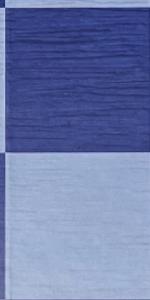
Label: Empty